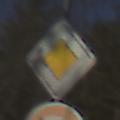
Verkehrszeichen: Vorfahrtsstrasse
Zusatzzeichen unten: UeberholverbotKraftfahrzeuge
Umgebung: Outdoor, Nature
Tageszeit: MorningAfternoon
Wetter: Clear
Licht: Natural
Jahreszeit: Winter
Kontrast: HighContrast